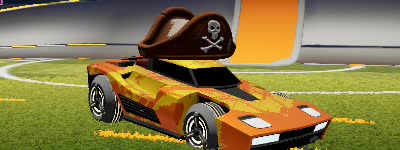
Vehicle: breakout